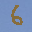
Label: 6